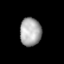
Tissue: lung
Cell type: Epithelial cells
Senescence score: 0.554
Nuclear area (px): 589
Mean DAPI intensity: 168.613